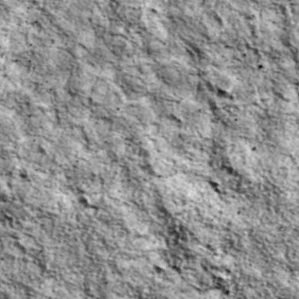
Label: non_frost